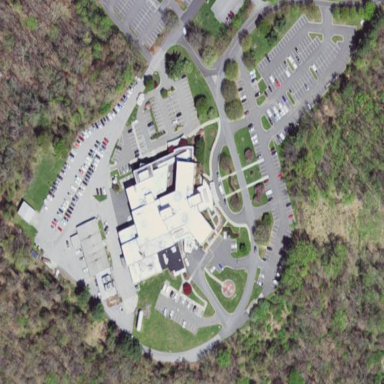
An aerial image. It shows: Healthcare facility identified as hospital.